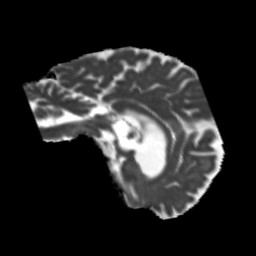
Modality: MD
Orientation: sagittal
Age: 75
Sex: female
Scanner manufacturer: siemens
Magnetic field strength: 3 T
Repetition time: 5.25 s
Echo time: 0.08 s